Field crop: tomato
Growth stage: 1
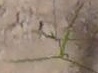
Species: cyperus